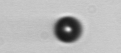
Label: bead